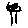
Label: tree